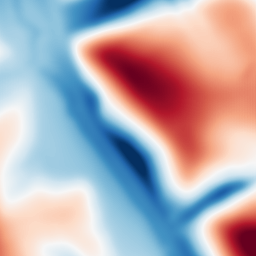
Category: multiscale
Decomposition family: dog
Decomposition parameters: sigma_low: 5
sigma_high: 50
Upsampling method: fft_zeropad
Upsampling parameters: scale: 2
Upsampling scale: 2